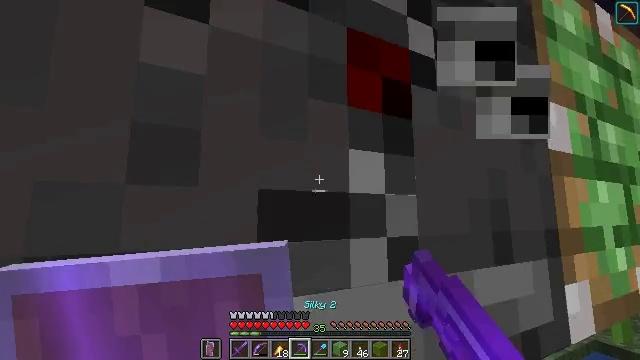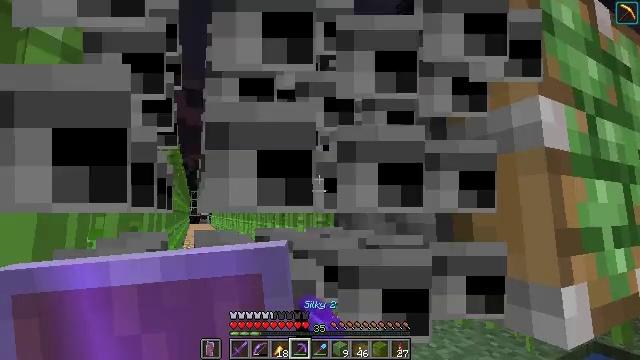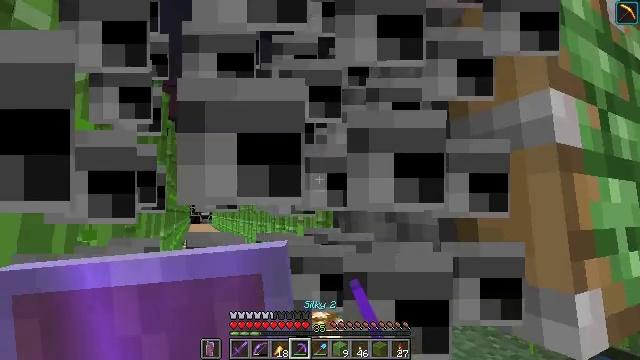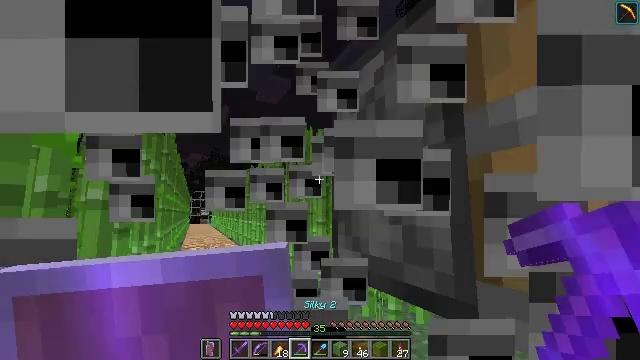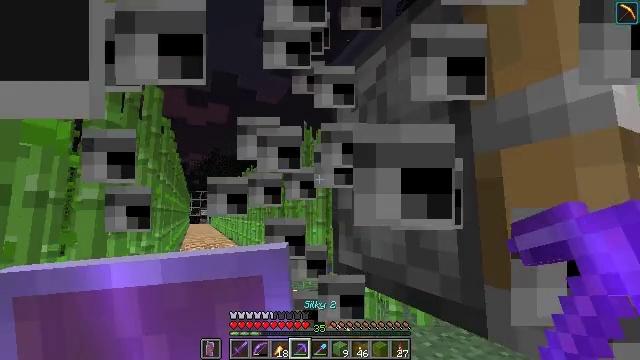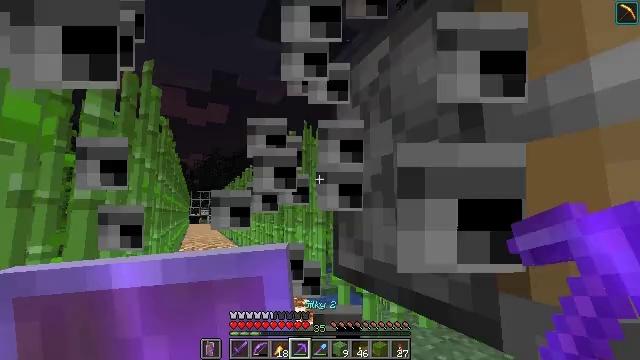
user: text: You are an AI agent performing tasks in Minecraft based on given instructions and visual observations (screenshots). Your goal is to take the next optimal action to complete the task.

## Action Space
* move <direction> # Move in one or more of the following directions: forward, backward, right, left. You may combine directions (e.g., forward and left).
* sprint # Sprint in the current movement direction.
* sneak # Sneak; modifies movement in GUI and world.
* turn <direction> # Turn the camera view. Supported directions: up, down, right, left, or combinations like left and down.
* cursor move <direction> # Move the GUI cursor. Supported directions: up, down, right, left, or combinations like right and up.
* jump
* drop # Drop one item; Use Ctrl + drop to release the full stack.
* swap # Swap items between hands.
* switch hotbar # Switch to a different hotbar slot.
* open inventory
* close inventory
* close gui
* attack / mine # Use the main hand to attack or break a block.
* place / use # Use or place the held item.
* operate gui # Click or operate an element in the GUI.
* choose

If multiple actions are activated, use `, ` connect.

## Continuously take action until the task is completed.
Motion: motion action
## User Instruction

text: Attack the observer device.
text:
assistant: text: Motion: move forward, sneak, attack / mine
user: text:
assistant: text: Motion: move forward, sneak, attack / mine
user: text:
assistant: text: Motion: move forward, sneak, attack / mine
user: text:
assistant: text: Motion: move forward, sneak, attack / mine
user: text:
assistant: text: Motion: move forward, sneak
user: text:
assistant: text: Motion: sneak